Question: I'm trying to put together some materials on the perils of growing data structures in R in a 'for' loop. I want to be able to explain what's going on under the hood that drives the difference in performance, especially the huge memory differences in the approaches.
I'm contrasting 3 approaches:
- 'c()'- -
Consider the following reprex:
'''
library(pryr)
x <- runif(10, min = 1, max = 100)
# Create function that appends to result vector through c
for_loop_c <- function(x, print = TRUE) {
y <- NULL
for (i in seq_along(x)) {
y <- c(y, sqrt(x[i]))
if (print) {
print(c(address(y), refs(y)))
}
}
y
}
# Create function that appends to result vector through assignment
for_loop_assign <- function(x, print = TRUE) {
y <- NULL
for (i in seq_along(x)) {
y[i] <- sqrt(x[i])
if (print) {
print(c(address(y), refs(y)))
}
}
y
}
# Create function that preallocates result vector
for_loop_preallocate <- function(x, print = TRUE) {
y <- numeric(length(x))
for (i in seq_along(x)) {
y[i] <- sqrt(x[i])
if (print) {
print(c(address(y), refs(y)))
}
}
y
}
# Run functions and check for copies by changes to address and refs
for_loop_c(x)
#> [1] "0x11bfbdbf8" "1"
#> [1] "0x11bf9b948" "1"
#> [1] "0x11bf9f398" "1"
#> [1] "0x11bf9f258" "1"
#> [1] "0x11bf82938" "1"
#> [1] "0x11bf82778" "1"
#> [1] "0x11bf825b8" "1"
#> [1] "0x11bf823f8" "1"
#> [1] "0x11bf55768" "1"
#> [1] "0x11bf55608" "1"
#> [1] 3.976751 6.148983 9.373843 7.928771 5.321063 7.238960 5.707823 9.921684
#> [9] 7.643938 3.764301
for_loop_assign(x)
#> [1] "0x11c2ee4e8" "1"
#> [1] "0x11c2bb608" "1"
#> [1] "0x11c2b6c28" "1"
#> [1] "0x11c2b6ae8" "1"
#> [1] "0x11c224d48" "1"
#> [1] "0x11c224b88" "1"
#> [1] "0x11c2249c8" "1"
#> [1] "0x11c224808" "1"
#> [1] "0x11c2d3748" "1"
#> [1] "0x11c2d35e8" "1"
#> [1] 3.976751 6.148983 9.373843 7.928771 5.321063 7.238960 5.707823 9.921684
#> [9] 7.643938 3.764301
for_loop_preallocate(x)
#> [1] "0x11c5b8888" "1"
#> [1] "0x11c5b8888" "1"
#> [1] "0x11c5b8888" "1"
#> [1] "0x11c5b8888" "1"
#> [1] "0x11c5b8888" "1"
#> [1] "0x11c5b8888" "1"
#> [1] "0x11c5b8888" "1"
#> [1] "0x11c5b8888" "1"
#> [1] "0x11c5b8888" "1"
#> [1] "0x11c5b8888" "1"
#> [1] 3.976751 6.148983 9.373843 7.928771 5.321063 7.238960 5.707823 9.921684
#> [9] 7.643938 3.764301
# Create a bigger example x for benchmarking
x <- runif(10000, min = 1, max = 100)
# Benchmark
bench::mark(
for_loop_c(x, print = FALSE),
for_loop_assign(x, print = FALSE),
for_loop_preallocate(x, print = FALSE)
)
#> Warning: Some expressions had a GC in every iteration; so filtering is disabled.
#> # A tibble: 3 x 6
#> expression min median 'itr/sec' mem_alloc
#> <bch:expr> <bch:tm> <bch:tm> <dbl> <bch:byt>
#> 1 for_loop_c(x, print = FALSE) 106ms 114.92ms 8.57 381.96MB
#> 2 for_loop_assign(x, print = FALSE) 1.19ms 1.27ms 621. 1.66MB
#> 3 for_loop_preallocate(x, print = FALSE) 381.71us 386.88us 2554. 78.17KB
#> # ... with 1 more variable: 'gc/sec' <dbl>
library(profmem)
gc()
#> used (Mb) gc trigger (Mb) limit (Mb) max used (Mb)
#> Ncells 824931 44.1 <PHONE> 75.3 NA <PHONE> 75.3
#> Vcells <PHONE> 11.4 <PHONE> 64.0 32768 <PHONE> 64.0
pm1 <- profmem({
y <- NULL
for (i in seq_along(x)) {
y <- c(y, sqrt(x[i]))
}
})
pm2 <- profmem({
y <- NULL
for (i in seq_along(x)) {
y[i] <- sqrt(x[i])
}
y
})
# Number of times memory allocation occurred
pm1$bytes |> length()
#> [1] 10061
pm2$bytes |> length()
#> [1] 174
'''
<URL>
Session info
'''
sessioninfo::session_info()
#> - Session info ---------------------------------------------------------------
#> setting value
#> version R version 4.2.1 (2022-06-23)
#> os macOS Monterey 12.3.1
#> system aarch64, darwin20
#> ui X11
#> language (EN)
#> collate en_US.UTF-8
#> ctype en_US.UTF-8
#> tz Europe/Athens
#> date 2023-02-02
#> pandoc 2.19.2 @ /Applications/RStudio.app/Contents/Resources/app/quarto/bin/tools/ (via rmarkdown)
#>
#> - Packages -------------------------------------------------------------------
#> ! package * version date (UTC) lib source
#> bench 1.1.2 2021-11-30 [1] CRAN (R 4.2.0)
#> cli 3.6.0 2023-01-09 [1] CRAN (R 4.2.0)
#> codetools 0.2-18 2020-11-04 [2] CRAN (R 4.2.1)
#> P digest 0.6.29 2021-12-01 [?] CRAN (R 4.2.0)
#> P evaluate 0.16 2022-08-09 [?] CRAN (R 4.2.1)
#> fansi 1.0.3 2022-03-24 [2] CRAN (R 4.2.0)
#> P fastmap 1.1.0 2021-01-25 [?] CRAN (R 4.2.0)
#> fs 1.5.2 2021-12-08 [1] CRAN (R 4.2.0)
#> P glue 1.6.2 2022-02-24 [?] CRAN (R 4.2.0)
#> P highr 0.9 2021-04-16 [?] CRAN (R 4.2.1)
#> P htmltools 0.5.3 2022-07-18 [?] CRAN (R 4.2.0)
#> P knitr 1.40 2022-08-24 [?] CRAN (R 4.2.0)
#> lifecycle 1.0.3 2022-10-07 [2] CRAN (R 4.2.0)
#> P magrittr 2.0.3 2022-03-30 [?] CRAN (R 4.2.0)
#> pillar 1.8.1 2022-08-19 [2] CRAN (R 4.2.0)
#> pkgconfig 2.0.3 2019-09-22 [2] CRAN (R 4.2.0)
#> P profmem * 0.6.0 2020-12-13 [?] CRAN (R 4.2.0)
#> pryr * 0.1.6 2023-01-17 [1] CRAN (R 4.2.0)
#> purrr 1.0.1 2023-01-10 [1] CRAN (R 4.2.0)
#> P R.cache 0.16.0 2022-07-21 [?] CRAN (R 4.2.0)
#> P R.methodsS3 1.8.2 2022-06-13 [?] CRAN (R 4.2.0)
#> P R.oo 1.25.0 2022-06-12 [?] CRAN (R 4.2.0)
#> P R.utils 2.12.2 2022-11-11 [?] CRAN (R 4.2.0)
#> Rcpp 1.0.9 2022-07-08 [2] CRAN (R 4.2.0)
#> reprex 2.0.2 2022-08-17 [2] CRAN (R 4.2.0)
#> rlang 1.0.6 2022-09-24 [1] CRAN (R 4.2.0)
#> P rmarkdown 2.16 2022-08-24 [?] CRAN (R 4.2.0)
#> rstudioapi 0.14 2022-08-22 [2] CRAN (R 4.2.0)
#> sessioninfo 1.2.2 2021-12-06 [2] CRAN (R 4.2.0)
#> P stringi 1.7.8 2022-07-11 [?] CRAN (R 4.2.0)
#> P stringr 1.4.1 2022-08-20 [?] CRAN (R 4.2.0)
#> P styler 1.9.0 2023-01-15 [?] CRAN (R 4.2.0)
#> tibble 3.1.8 2022-07-22 [2] CRAN (R 4.2.0)
#> utf8 1.2.2 2021-07-24 [2] CRAN (R 4.2.0)
#> P vctrs 0.5.1 2022-11-16 [?] CRAN (R 4.2.0)
#> withr 2.5.0 2022-03-03 [2] CRAN (R 4.2.0)
#> P xfun 0.33 2022-09-12 [?] CRAN (R 4.2.1)
#> P yaml 2.3.5 2022-02-21 [?] CRAN (R 4.2.0)
#>
#> [1] /*/renv/library/R-4.2/aarch64-apple-darwin20
#> [2] /Library/Frameworks/R.framework/Versions/4.2-arm64/Resources/library
#>
#> P -- Loaded and on-disk path mismatch.
#>
#> ------------------------------------------------------------------------------
'''
I understand why preallocating is the most efficient (no copies made, address the same at each iteration).
I what's going on is that in 'c()' a full copy of 'y' is made within the function and then another one when assigning back to 'y' whereas when growing using assignment, a copy is made (hence changes in address) but only made during assignment?
My questions are:
- - -
EDIT
Given the feedback by @Kevin-Ushey & @alexis_laz I've adapted my examples to record the cumulative number of address changes at each iteration:
'''
library(pryr)
library(ggplot2)
# Create function that appends to result vector through c
# Collect cumulative number of address changes per iteration
for_loop_c <- function(x, count_addr = TRUE) {
y <- NULL
y_addr <- address(y)
cum_address_n <- 0
cum_address_n_v <- numeric(length(x))
for (i in seq_along(x)) {
y <- c(y, sqrt(x[i]))
if (address(y) != y_addr) {
cum_address_n <- cum_address_n + 1
y_addr <- address(y)
}
cum_address_n_v[i] <- cum_address_n
}
data.frame(i = seq_along(cum_address_n_v),
cum_address_n = cum_address_n_v,
mode = "c")
}
# Create function that appends to result vector through assignment.
# Collect cumulative number of address changes per iteration
for_loop_assign <- function(x) {
y <- NULL
y_addr <- address(y)
cum_address_n <- 0
cum_address_n_v <- numeric(length(x))
for (i in seq_along(x)) {
y[i] <- sqrt(x[i])
if (address(y) != y_addr) {
cum_address_n <- cum_address_n + 1
y_addr <- address(y)
}
cum_address_n_v[i] <- cum_address_n
}
data.frame(i = seq_along(cum_address_n_v),
cum_address_n = cum_address_n_v,
mode = "assign")
}
x <- runif(10000, min = 1, max = 100)
rbind(for_loop_c(x), for_loop_assign(x)) |>
ggplot(aes(x = i, y = cum_address_n, colour = mode)) +
geom_line()
'''

<URL>
Session info
'''
sessioninfo::session_info()
#> - Session info ---------------------------------------------------------------
#> setting value
#> version R version 4.2.1 (2022-06-23)
#> os macOS Monterey 12.3.1
#> system aarch64, darwin20
#> ui X11
#> language (EN)
#> collate en_US.UTF-8
#> ctype en_US.UTF-8
#> tz Europe/Athens
#> date 2023-02-03
#> pandoc 2.19.2 @ /Applications/RStudio.app/Contents/Resources/app/quarto/bin/tools/ (via rmarkdown)
#>
#> - Packages -------------------------------------------------------------------
#> ! package * version date (UTC) lib source
#> P assertthat 0.2.1 2019-03-21 [?] CRAN (R 4.2.0)
#> cli 3.6.0 2023-01-09 [1] CRAN (R 4.2.0)
#> codetools 0.2-18 2020-11-04 [2] CRAN (R 4.2.1)
#> P colorspace 2.0-3 2022-02-21 [?] CRAN (R 4.2.1)
#> curl 4.3.2 2021-06-23 [2] CRAN (R 4.2.0)
#> DBI 1.1.3 2022-06-18 [1] CRAN (R 4.2.0)
#> P digest 0.6.29 2021-12-01 [?] CRAN (R 4.2.0)
#> dplyr 1.0.10 2022-09-01 [2] CRAN (R 4.2.0)
#> P evaluate 0.16 2022-08-09 [?] CRAN (R 4.2.1)
#> fansi 1.0.3 2022-03-24 [2] CRAN (R 4.2.0)
#> P farver 2.1.1 2022-07-06 [?] CRAN (R 4.2.1)
#> P fastmap 1.1.0 2021-01-25 [?] CRAN (R 4.2.0)
#> fs 1.5.2 2021-12-08 [1] CRAN (R 4.2.0)
#> generics 0.1.3 2022-07-05 [2] CRAN (R 4.2.0)
#> P ggplot2 * 3.4.0 2022-11-04 [?] CRAN (R 4.2.0)
#> P glue 1.6.2 2022-02-24 [?] CRAN (R 4.2.0)
#> P gtable 0.3.1 2022-09-01 [?] CRAN (R 4.2.1)
#> P highr 0.9 2021-04-16 [?] CRAN (R 4.2.1)
#> P htmltools 0.5.3 2022-07-18 [?] CRAN (R 4.2.0)
#> httr 1.4.4 2022-08-17 [2] CRAN (R 4.2.0)
#> P knitr 1.40 2022-08-24 [?] CRAN (R 4.2.0)
#> P labeling 0.4.2 2020-10-20 [?] CRAN (R 4.2.1)
#> lifecycle 1.0.3 2022-10-07 [2] CRAN (R 4.2.0)
#> P magrittr 2.0.3 2022-03-30 [?] CRAN (R 4.2.0)
#> mime 0.12 2021-09-28 [2] CRAN (R 4.2.0)
#> P munsell 0.5.0 2018-06-12 [?] CRAN (R 4.2.1)
#> pillar 1.8.1 2022-08-19 [2] CRAN (R 4.2.0)
#> pkgconfig 2.0.3 2019-09-22 [2] CRAN (R 4.2.0)
#> pryr * 0.1.6 2023-01-17 [1] CRAN (R 4.2.0)
#> purrr 1.0.1 2023-01-10 [1] CRAN (R 4.2.0)
#> P R.cache 0.16.0 2022-07-21 [?] CRAN (R 4.2.0)
#> P R.methodsS3 1.8.2 2022-06-13 [?] CRAN (R 4.2.0)
#> P R.oo 1.25.0 2022-06-12 [?] CRAN (R 4.2.0)
#> P R.utils 2.12.2 2022-11-11 [?] CRAN (R 4.2.0)
#> P R6 2.5.1 2021-08-19 [?] CRAN (R 4.2.0)
#> Rcpp 1.0.9 2022-07-08 [2] CRAN (R 4.2.0)
#> reprex 2.0.2 2022-08-17 [2] CRAN (R 4.2.0)
#> rlang 1.0.6 2022-09-24 [1] CRAN (R 4.2.0)
#> P rmarkdown 2.16 2022-08-24 [?] CRAN (R 4.2.0)
#> rstudioapi 0.14 2022-08-22 [2] CRAN (R 4.2.0)
#> P scales 1.2.1 2022-08-20 [?] CRAN (R 4.2.1)
#> sessioninfo 1.2.2 2021-12-06 [2] CRAN (R 4.2.0)
#> P stringi 1.7.8 2022-07-11 [?] CRAN (R 4.2.0)
#> P stringr 1.4.1 2022-08-20 [?] CRAN (R 4.2.0)
#> P styler 1.9.0 2023-01-15 [?] CRAN (R 4.2.0)
#> tibble 3.1.8 2022-07-22 [2] CRAN (R 4.2.0)
#> P tidyselect 1.2.0 2022-10-10 [?] CRAN (R 4.2.0)
#> utf8 1.2.2 2021-07-24 [2] CRAN (R 4.2.0)
#> P vctrs 0.5.1 2022-11-16 [?] CRAN (R 4.2.0)
#> withr 2.5.0 2022-03-03 [2] CRAN (R 4.2.0)
#> P xfun 0.33 2022-09-12 [?] CRAN (R 4.2.1)
#> xml2 1.3.3 2021-11-30 [2] CRAN (R 4.2.0)
#> P yaml 2.3.5 2022-02-21 [?] CRAN (R 4.2.0)
#>
#> [1] /*/optimise-r/renv/library/R-4.2/aarch64-apple-darwin20
#> [2] /Library/Frameworks/R.framework/Versions/4.2-arm64/Resources/library
#>
#> P -- Loaded and on-disk path mismatch.
#>
#> ------------------------------------------------------------------------------
'''
My interpretation given the feedback in answers and comments is that:
- 'y'<URL>''y''y''y'
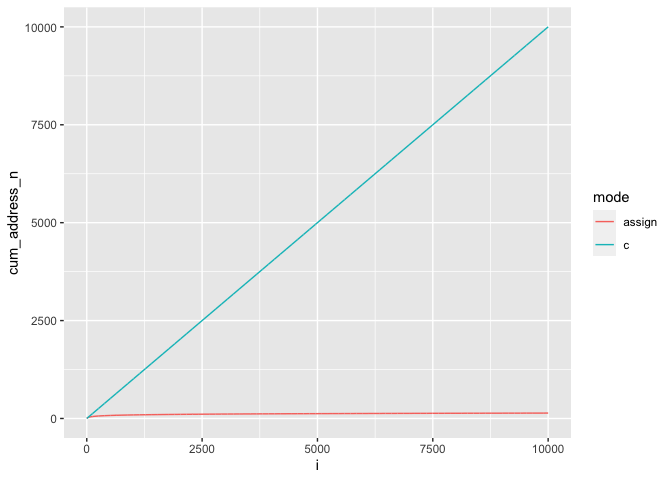
Answer: R (since version 3.4.0) will allocate a bit of extra memory for atomic vectors, so that 'growing' such vectors via sub-assignment may not require a reallocation if some spare capacity is still available. This is discussed a bit in the manual here; see the references to the 'truelength' of a vector:
<URL>
<URL>
Hence, in the past, the common wisdom was "always pre-allocate your vectors" and "avoid for loops", but nowadays if the final capacity of your vector is unknown, growing vectors via sub-assignment may be a reasonable solution.
This, together with byte-compilation of functions, means that some of the common wisdom around avoiding for loops is no longer as true as it once was. (However, the best-performing R code will typically still be of a functional style, or will require carefully pre-allocating memory / vectors and avoiding frequent allocations.)